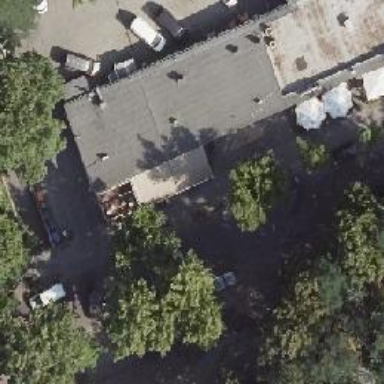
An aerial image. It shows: Restaurant.